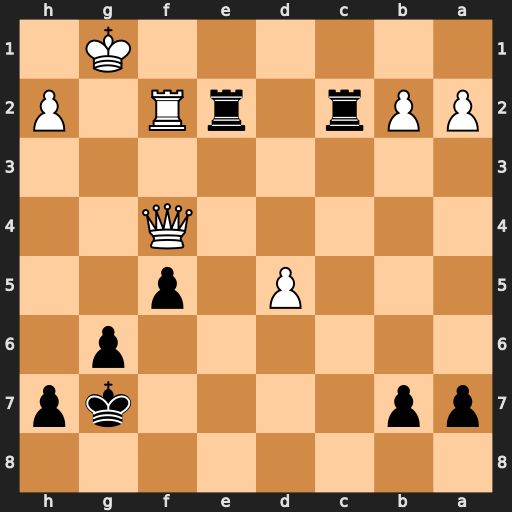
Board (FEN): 8/pp4kp/6p1/3P1p2/5Q2/8/PPr1rR1P/6K1
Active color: b
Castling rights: -
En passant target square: -
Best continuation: Rxf2 Qe5+ Kh6